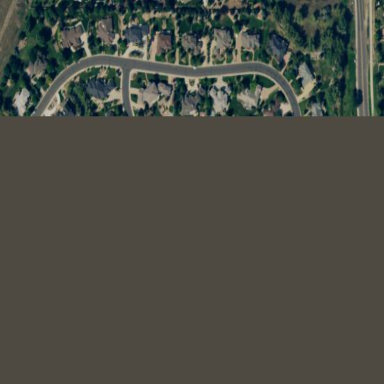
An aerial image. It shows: Residential area composed of single-family homes.